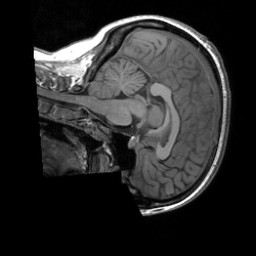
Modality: T1w
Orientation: sagittal
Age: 23
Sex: female
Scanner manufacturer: siemens
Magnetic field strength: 3 T
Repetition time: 1.9 s
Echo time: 0.00252 s